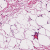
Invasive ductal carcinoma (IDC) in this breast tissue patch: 0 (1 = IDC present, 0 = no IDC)